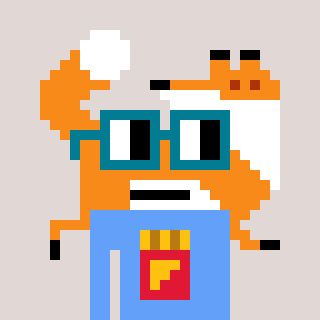
a pixel art character with square dark green glasses, a fox-shaped head and a blue-colored body on a warm background